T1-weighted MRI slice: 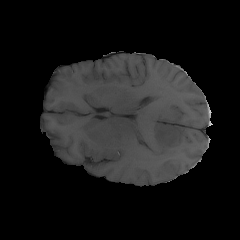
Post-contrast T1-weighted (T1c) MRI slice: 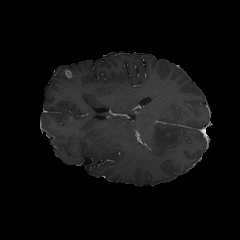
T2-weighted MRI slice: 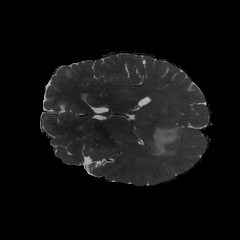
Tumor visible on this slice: yes